Question: I have a slight problem in Javascript with objects being handled in a strange (to say the least) way, unless I'm missing something.
I have an object named 'state'. When I do 'console.log(state)' I get this:

At this point, I try to go through the object using jQuery's 'each':
'''
$.each(state, function (i, sobj) {
if(mid == sobj.user_id)
//some stuff;
});
'''
However, here I get an error saying 'TypeError: sobj is null'. I found that this is because the 'trump' property within the object (see image above) is initialized to 'null'. With any other value, it works. Obviously I can fix this by initializing it to 0 or something, but this is bugging me on a conceptual level: why shouldn't one of the properties be allowed to have 'null' as its value? It doesn't make sense to me that I should get an error saying the whole object is null when I loop through it like this, just because one of the properties is null. I didn't try to do anything with the property specifically.
So, can someone tell me why this is happening (Google doesn't help) and if there's a way to fix it besides the obvious "don't let anything be null within an object"?
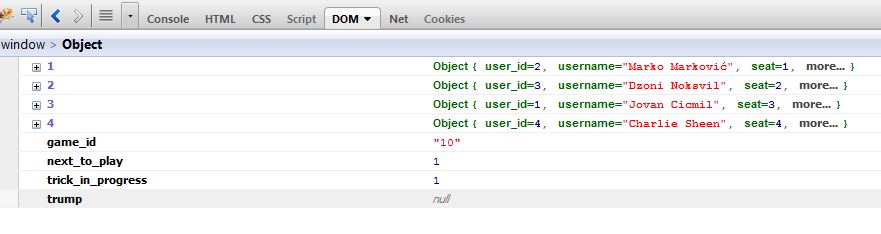
Answer: It seems you only want to iterate over the objects inside the 'state' object. You could check if the item is an object.
'''
$.each(state, function (i, sobj) {
if(typeof(sobj) == "object" && mid == sobj.user_id)
//some stuff;
});
'''